Question: I have just received a diagram from a colleague, which I must now extend. It has numerous components, all of which are drawn using the following symbol.

I understand this is a "component" in UML component diagrams.
The diagram I've received has lines going out of the two blocks on the left to various other components, presumably to indicate a relationship with those other components.
Do the two blocks on the left have specific meanings? Is (for example) the top one input and the bottom one output? Or do they not have any specific meaning?
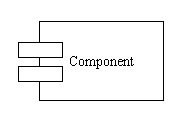
Answer: According to Kirill Fakhroutdinov's explanation of the term 'Component' in <URL> this is an UML 1.4 notation which still can be used for backward compatibility reasons.
Looking into the documents associated with UML Version 1.4 published by OMG back in 2001 you can find an example which clearly shows
> Source: <URL>Figure 3-94 Component Diagram
that the two blocks originally .
Similar notation with the meaning of input and output <URL> is used in UML activity diagrams, as shown in the picture below
> Source: <URL>Figure 14: Avoiding Deadlock
For your work of extending the legacy diagram you may find useful an <URL>